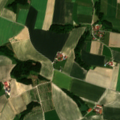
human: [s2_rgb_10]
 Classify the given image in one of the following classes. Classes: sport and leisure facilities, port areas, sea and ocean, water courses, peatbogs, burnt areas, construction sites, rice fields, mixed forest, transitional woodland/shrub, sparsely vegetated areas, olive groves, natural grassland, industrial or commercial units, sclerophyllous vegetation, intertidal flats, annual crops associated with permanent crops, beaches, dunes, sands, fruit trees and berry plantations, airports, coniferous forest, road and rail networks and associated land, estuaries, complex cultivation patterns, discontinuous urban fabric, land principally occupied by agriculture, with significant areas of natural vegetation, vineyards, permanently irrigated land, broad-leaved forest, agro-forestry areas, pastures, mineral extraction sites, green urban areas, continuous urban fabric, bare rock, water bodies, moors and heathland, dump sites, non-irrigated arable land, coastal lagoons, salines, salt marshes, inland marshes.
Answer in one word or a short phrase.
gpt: non-irrigated arable land, land principally occupied by agriculture, with significant areas of natural vegetation